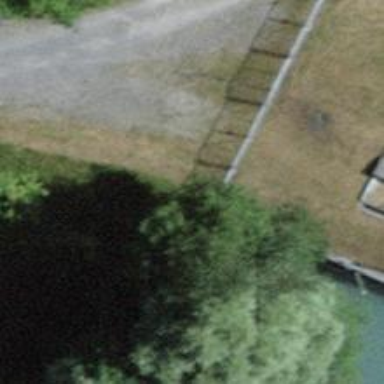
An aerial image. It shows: Fence.